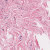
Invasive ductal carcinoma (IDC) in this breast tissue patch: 0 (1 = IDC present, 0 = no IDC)